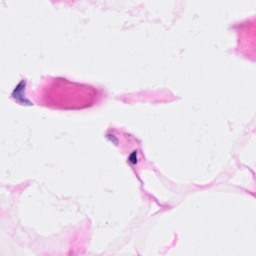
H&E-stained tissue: Breast